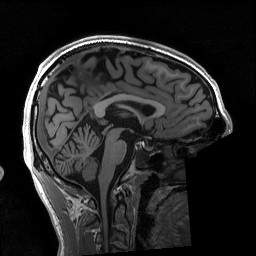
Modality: T1w
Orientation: sagittal